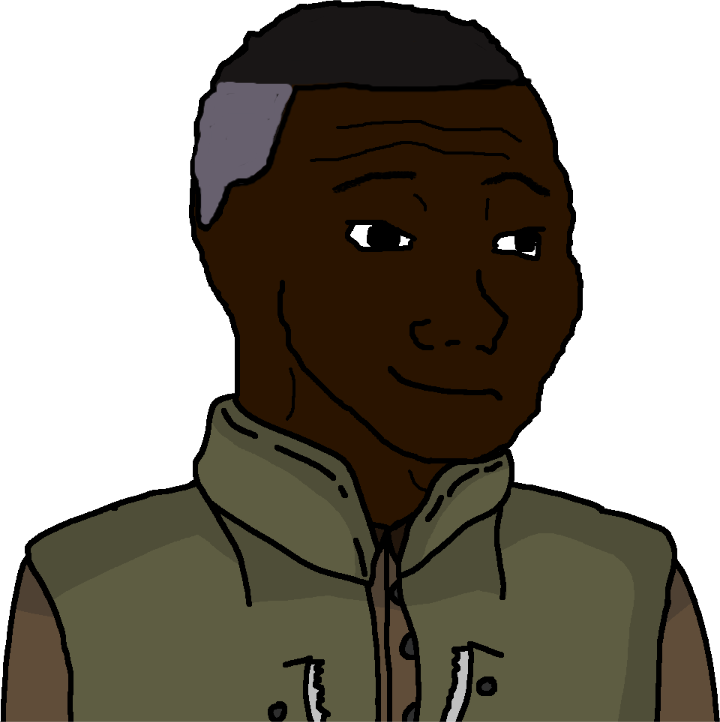
Label: 5_Blackjak